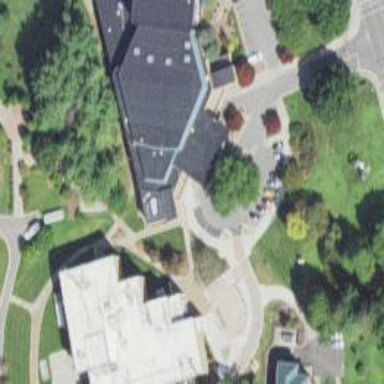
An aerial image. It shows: Arts center located within university building.